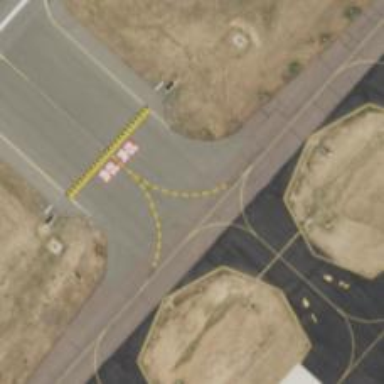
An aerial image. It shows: View of taxiway at the airport.